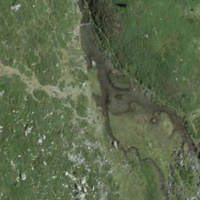
EUNIS habitat code: 26
Species observed at this site:
Lonicera caerulea